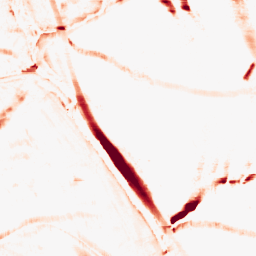
Category: morphological
Decomposition family: morphological_rect
Decomposition parameters: operation: opening
width: 20
height: 10
Upsampling method: linear_exact
Upsampling parameters: scale: 2
Upsampling scale: 2